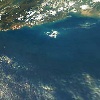
Label: water